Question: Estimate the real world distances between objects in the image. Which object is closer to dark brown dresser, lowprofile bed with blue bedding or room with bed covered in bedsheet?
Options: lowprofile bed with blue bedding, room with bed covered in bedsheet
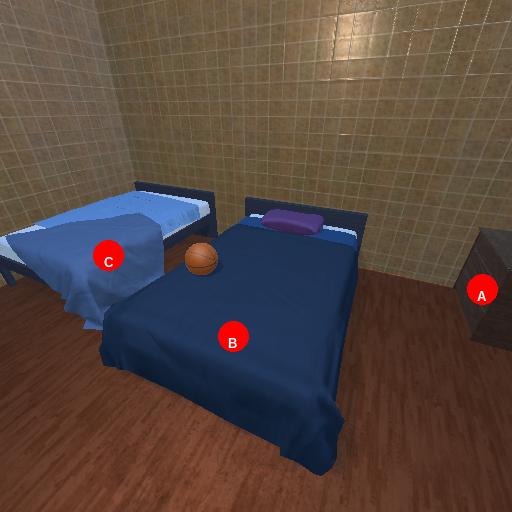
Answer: lowprofile bed with blue bedding